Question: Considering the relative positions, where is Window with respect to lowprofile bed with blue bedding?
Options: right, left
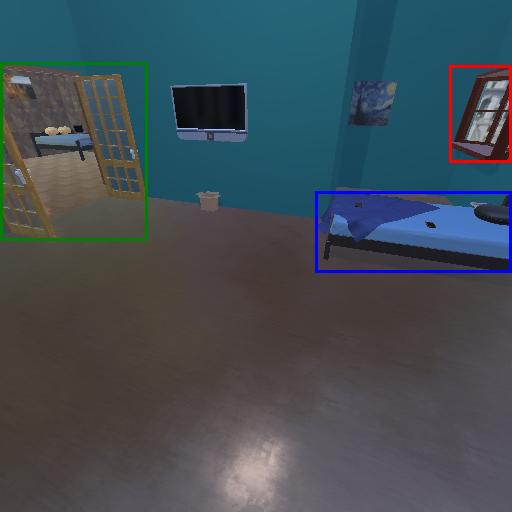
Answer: right